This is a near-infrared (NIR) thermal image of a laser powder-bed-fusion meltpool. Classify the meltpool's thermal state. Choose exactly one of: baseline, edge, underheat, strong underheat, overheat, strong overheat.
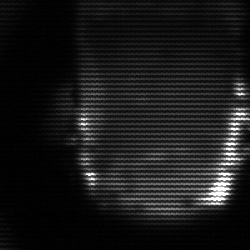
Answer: baseline